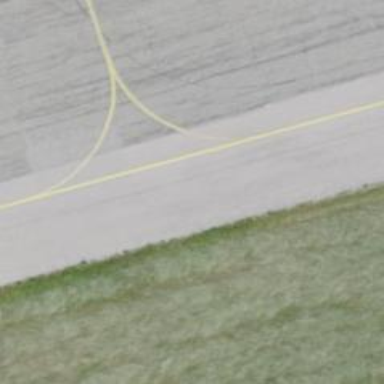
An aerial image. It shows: View of taxiway at the airport.